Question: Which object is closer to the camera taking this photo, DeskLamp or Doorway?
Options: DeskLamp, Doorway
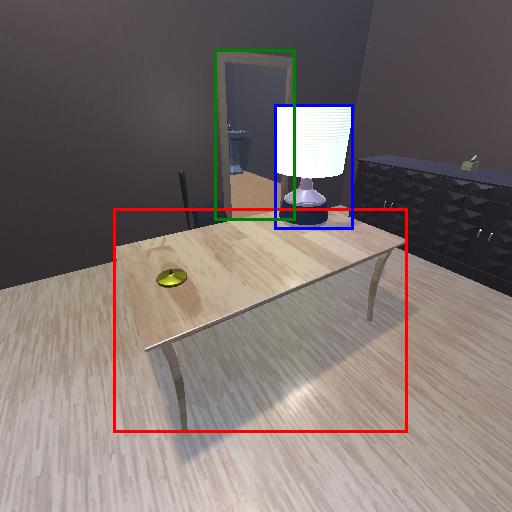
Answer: DeskLamp